Aerial crown-view tile of a tropical tree (Barro Colorado Island, Panama), acquired 20250512:
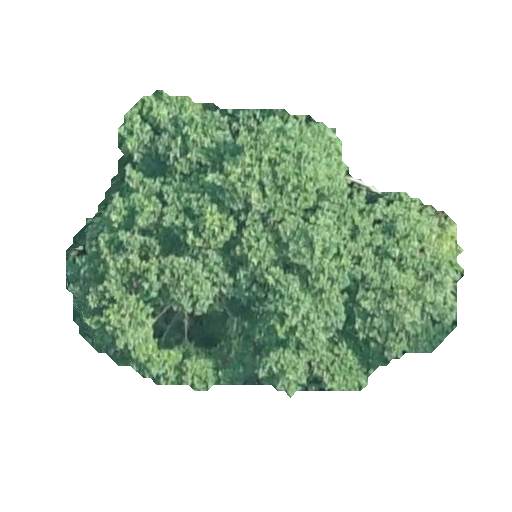
Species: Hieronyma alchorneoides
GBIF accepted scientific name: Hieronyma alchorneoides
Crown area: 126.312 m²